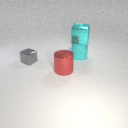
small gray metal cube behind large red metal cylinder